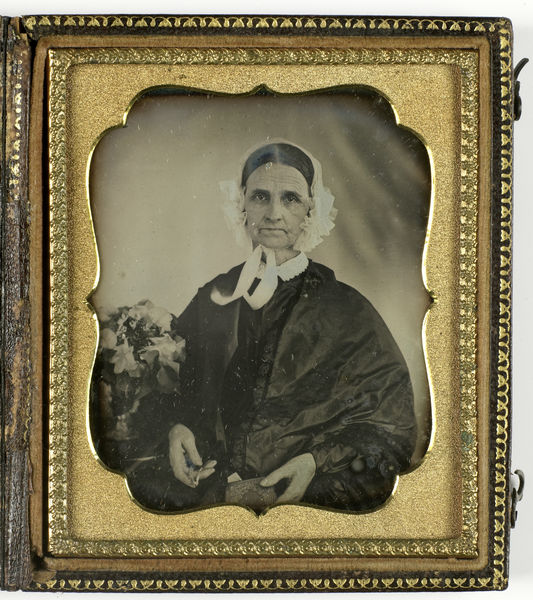
Titel: Portret vrouw
Standort: Amsterdam
Institution: Rijksmuseum
Schlagwörter: gemälde, hand, umhang, weiß, blume, blumen, frau, kleid, schmuck, schwarz, tisch, dame, haube, schleife, alt, alte, kleidung, mensch, rahmen, goldrahmen, hände, portrait, porträt, gewand, gold, vase, bilderrahmen, leiste, blumenvase, kopftuch, detail, streng, stola, blumenstrauss, strauß, foto, fotografie, photographie, doppelbildnis, doppelportrait, haken, offen, buch, medaillon, vergoldet, schwarz weiss, photo, tracht, anhänger, hochzeit, verschluss, 1900, rahmen gold, verschlusshaken